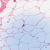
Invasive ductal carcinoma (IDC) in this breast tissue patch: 0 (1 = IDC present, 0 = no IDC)